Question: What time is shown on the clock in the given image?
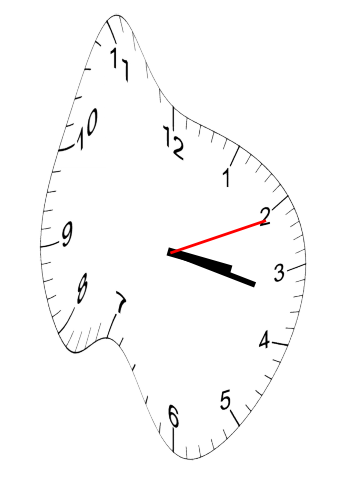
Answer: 03:17:11